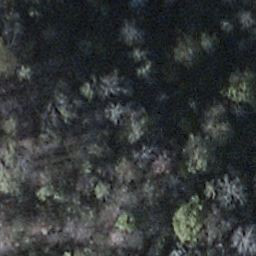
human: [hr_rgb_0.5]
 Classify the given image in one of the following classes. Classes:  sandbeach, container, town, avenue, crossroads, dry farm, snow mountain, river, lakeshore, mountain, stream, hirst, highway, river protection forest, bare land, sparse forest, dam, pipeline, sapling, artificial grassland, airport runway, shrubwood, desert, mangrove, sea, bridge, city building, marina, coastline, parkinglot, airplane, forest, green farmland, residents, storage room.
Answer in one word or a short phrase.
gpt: shrubwood